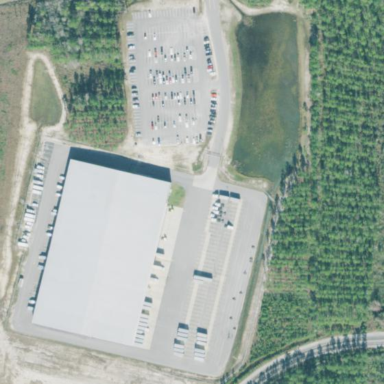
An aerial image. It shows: Industrial area featuring warehouse.